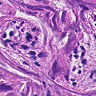
Metastatic tissue present: yes